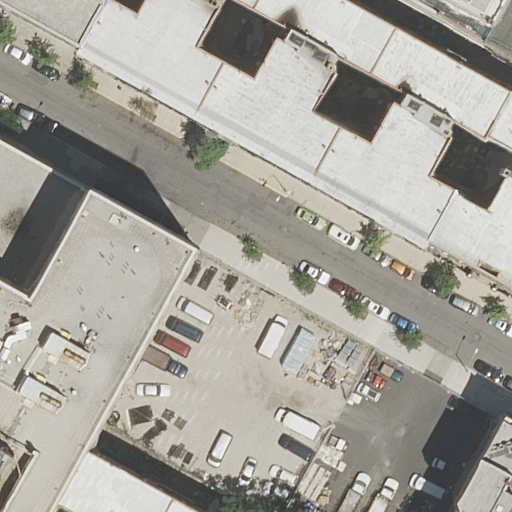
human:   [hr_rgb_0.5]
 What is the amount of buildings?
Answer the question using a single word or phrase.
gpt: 9

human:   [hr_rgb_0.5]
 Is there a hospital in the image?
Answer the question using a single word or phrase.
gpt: yes

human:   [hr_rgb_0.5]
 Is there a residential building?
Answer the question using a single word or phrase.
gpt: yes

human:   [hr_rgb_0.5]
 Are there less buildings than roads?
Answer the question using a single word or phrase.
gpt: no

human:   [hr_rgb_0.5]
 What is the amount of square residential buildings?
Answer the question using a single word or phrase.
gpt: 0

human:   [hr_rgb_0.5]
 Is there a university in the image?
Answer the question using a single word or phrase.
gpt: yes

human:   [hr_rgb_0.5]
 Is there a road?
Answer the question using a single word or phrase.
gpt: yes

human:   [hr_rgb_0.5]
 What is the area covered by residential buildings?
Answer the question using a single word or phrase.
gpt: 4905m2

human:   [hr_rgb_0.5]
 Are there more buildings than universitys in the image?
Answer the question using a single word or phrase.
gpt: yes

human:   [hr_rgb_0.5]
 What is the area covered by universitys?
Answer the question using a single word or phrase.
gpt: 19648m2

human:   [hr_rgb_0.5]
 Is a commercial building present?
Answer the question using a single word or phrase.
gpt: no

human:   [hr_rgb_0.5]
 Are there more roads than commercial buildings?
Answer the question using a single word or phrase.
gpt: yes

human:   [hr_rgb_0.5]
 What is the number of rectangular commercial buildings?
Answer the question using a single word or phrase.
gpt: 0

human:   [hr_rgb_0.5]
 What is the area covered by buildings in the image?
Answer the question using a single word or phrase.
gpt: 4905m2

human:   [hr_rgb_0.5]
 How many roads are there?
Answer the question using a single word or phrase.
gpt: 1

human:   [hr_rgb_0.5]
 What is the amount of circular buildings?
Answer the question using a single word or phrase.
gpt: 0

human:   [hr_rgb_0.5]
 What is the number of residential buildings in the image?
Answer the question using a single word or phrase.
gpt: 9

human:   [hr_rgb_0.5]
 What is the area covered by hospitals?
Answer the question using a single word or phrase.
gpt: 3943m2

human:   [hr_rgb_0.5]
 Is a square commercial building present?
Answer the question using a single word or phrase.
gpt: no

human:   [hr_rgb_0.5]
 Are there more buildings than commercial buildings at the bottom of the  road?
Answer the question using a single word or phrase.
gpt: yes

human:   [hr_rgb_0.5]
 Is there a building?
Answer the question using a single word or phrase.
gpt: yes

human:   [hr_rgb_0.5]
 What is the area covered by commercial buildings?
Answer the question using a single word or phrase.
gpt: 0m2

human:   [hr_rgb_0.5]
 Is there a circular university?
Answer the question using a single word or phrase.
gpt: no

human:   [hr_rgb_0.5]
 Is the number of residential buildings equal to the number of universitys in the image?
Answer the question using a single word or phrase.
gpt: no

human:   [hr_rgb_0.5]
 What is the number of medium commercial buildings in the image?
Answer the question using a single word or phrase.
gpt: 0

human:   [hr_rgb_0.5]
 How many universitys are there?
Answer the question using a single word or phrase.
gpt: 2

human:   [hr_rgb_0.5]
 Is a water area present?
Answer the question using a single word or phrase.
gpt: no

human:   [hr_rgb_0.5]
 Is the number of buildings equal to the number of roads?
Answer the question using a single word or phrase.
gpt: no

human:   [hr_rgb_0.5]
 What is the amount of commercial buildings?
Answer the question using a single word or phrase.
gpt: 0

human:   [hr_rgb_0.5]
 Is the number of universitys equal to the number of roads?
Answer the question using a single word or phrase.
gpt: no

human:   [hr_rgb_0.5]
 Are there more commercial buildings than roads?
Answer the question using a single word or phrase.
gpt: no

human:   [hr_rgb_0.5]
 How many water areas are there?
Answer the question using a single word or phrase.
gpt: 0

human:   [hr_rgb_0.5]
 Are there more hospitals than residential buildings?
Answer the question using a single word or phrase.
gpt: no

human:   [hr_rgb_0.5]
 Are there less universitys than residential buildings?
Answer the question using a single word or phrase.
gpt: yes

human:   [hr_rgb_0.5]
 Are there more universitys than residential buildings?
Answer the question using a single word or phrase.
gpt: no

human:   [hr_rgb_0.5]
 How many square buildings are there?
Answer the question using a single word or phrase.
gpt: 0

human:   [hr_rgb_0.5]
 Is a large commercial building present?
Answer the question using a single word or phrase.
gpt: no

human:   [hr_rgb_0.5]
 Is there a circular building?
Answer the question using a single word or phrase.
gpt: no

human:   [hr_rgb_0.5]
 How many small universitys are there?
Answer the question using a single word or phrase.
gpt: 0

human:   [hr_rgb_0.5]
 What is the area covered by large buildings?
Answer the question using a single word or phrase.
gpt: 3562m2

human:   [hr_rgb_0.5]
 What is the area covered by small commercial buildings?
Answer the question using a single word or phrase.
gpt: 0m2

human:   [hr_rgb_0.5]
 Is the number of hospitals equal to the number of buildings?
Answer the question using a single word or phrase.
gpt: no

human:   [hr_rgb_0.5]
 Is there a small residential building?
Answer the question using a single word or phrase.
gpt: yes

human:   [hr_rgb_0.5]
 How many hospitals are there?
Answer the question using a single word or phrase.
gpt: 1

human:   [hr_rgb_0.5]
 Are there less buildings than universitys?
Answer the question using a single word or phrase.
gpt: no

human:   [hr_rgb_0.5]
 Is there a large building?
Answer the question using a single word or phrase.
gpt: yes

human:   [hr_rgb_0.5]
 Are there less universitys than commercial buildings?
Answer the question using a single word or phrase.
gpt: no

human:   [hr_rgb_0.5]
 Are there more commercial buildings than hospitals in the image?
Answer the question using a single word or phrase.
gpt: no

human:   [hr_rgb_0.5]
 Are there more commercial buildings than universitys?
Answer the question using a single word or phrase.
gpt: no

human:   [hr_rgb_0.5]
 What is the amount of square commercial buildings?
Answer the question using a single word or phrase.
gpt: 0

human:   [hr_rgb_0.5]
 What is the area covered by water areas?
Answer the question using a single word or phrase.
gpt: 0m2

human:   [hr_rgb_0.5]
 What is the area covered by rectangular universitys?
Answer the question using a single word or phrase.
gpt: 19648m2

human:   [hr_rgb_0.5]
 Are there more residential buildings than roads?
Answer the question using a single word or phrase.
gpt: yes

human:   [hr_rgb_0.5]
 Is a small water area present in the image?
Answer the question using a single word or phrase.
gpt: no

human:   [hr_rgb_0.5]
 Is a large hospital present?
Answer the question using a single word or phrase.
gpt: yes

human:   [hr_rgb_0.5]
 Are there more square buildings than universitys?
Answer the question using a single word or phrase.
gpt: no

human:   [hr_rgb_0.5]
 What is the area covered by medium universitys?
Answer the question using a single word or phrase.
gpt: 0m2

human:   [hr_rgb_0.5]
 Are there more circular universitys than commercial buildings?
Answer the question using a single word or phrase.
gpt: no

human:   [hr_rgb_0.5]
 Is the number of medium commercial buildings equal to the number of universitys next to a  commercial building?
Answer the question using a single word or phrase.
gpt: yes

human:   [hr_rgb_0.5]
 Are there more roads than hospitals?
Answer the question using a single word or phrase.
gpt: no

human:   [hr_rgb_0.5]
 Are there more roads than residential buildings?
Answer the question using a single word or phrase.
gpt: no

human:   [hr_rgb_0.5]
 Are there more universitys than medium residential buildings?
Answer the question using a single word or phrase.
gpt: no

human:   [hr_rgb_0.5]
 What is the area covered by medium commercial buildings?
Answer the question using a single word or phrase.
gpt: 0m2

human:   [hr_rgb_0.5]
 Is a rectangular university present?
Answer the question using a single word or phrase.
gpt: yes